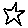
Label: star